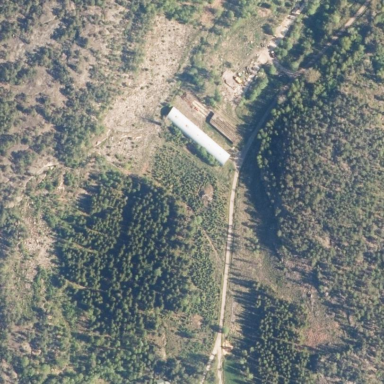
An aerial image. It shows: Clearcut area with scrub vegetation.